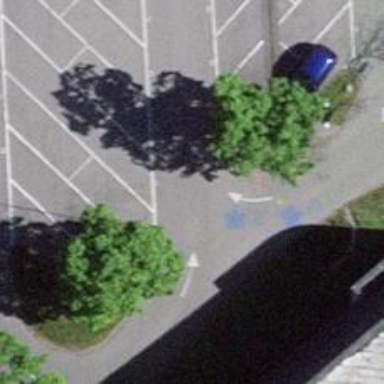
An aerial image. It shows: Parking aisle designated as service road.